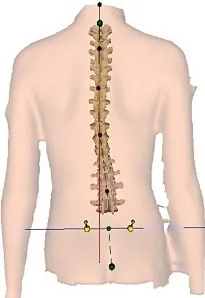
Posttreatment. Examination based on the assessment using DIERS system.
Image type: radiology (x_ray)